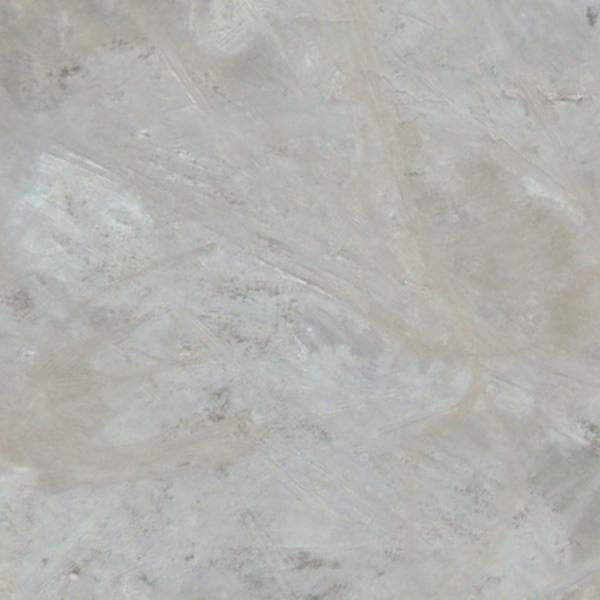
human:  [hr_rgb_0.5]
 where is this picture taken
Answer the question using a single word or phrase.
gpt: bare land